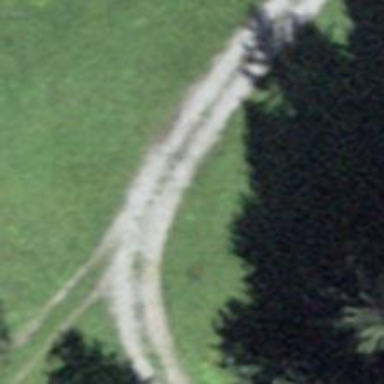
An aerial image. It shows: Track road with grade4 tracktype.